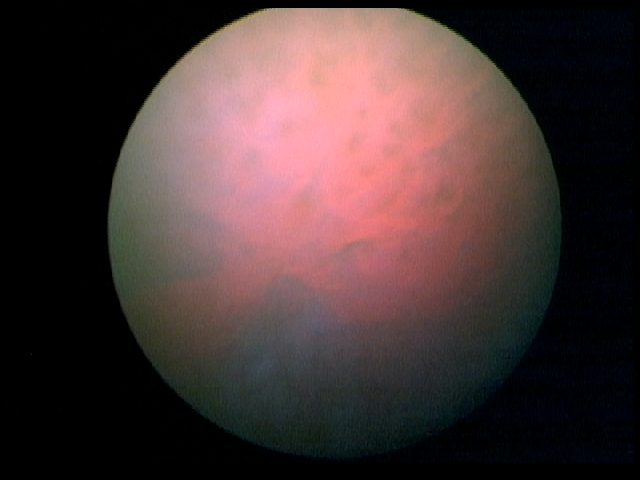
Modality: BLC
Class: Malignant
Subclass: CIS
Lesion: L1
Stage: Tis
Morphology: Non-papillary
Bladder cancer association: Yes